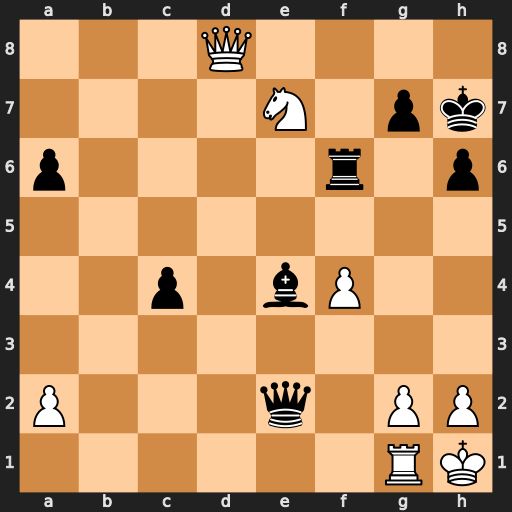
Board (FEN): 3Q4/4N1pk/p4r1p/8/2p1bP2/8/P3q1PP/6RK
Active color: w
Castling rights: -
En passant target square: -
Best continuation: Qg8#